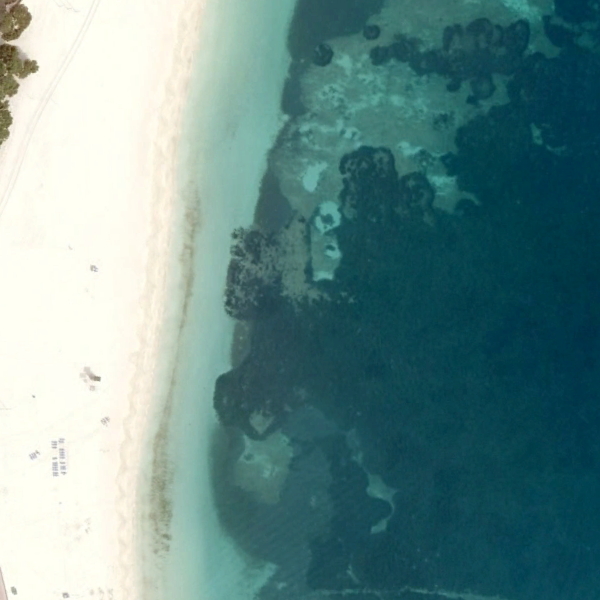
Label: Beach